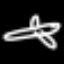
Label: airplane